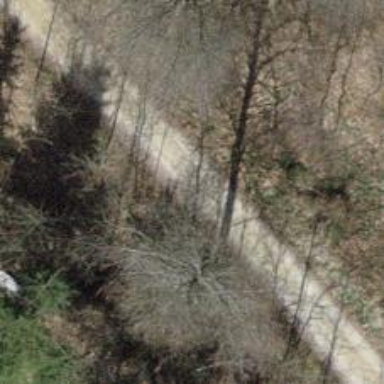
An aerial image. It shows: Gravel track with grade2 quality.